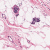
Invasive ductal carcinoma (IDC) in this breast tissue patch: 0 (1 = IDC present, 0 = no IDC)